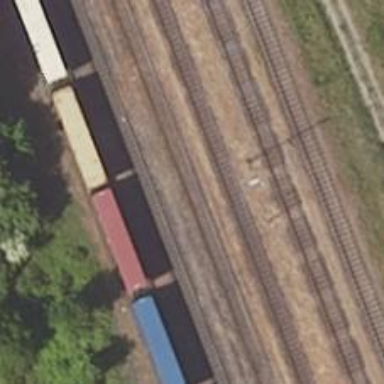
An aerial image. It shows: Railway yard used for servicing trains.